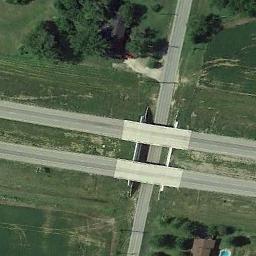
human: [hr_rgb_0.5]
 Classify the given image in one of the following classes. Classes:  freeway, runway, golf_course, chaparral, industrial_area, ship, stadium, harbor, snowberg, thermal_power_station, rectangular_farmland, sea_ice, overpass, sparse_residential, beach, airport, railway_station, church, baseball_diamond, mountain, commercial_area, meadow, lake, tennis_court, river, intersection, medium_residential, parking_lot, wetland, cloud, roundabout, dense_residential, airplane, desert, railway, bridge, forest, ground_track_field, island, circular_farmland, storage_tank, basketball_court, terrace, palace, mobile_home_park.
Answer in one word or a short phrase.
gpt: overpass